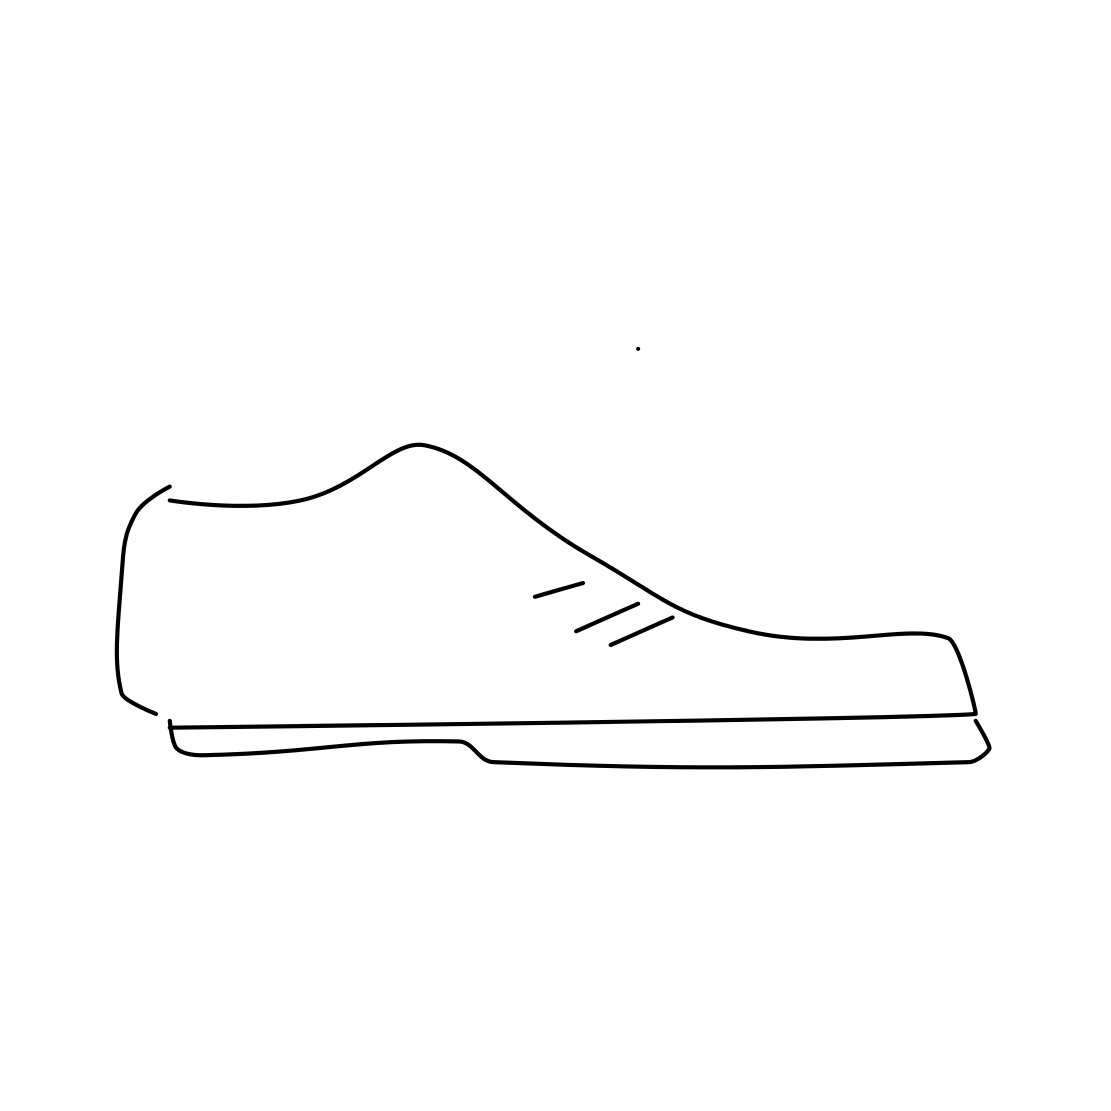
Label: shoe